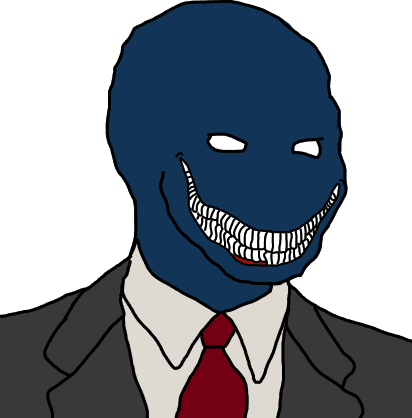
Label: 5_Oomer